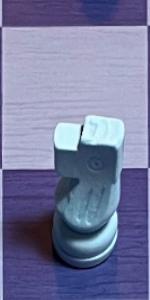
Label: Knight_White